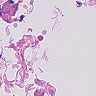
Metastatic tissue present: no